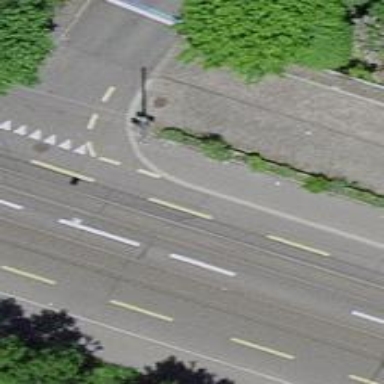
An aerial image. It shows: Kerb serving as barrier.